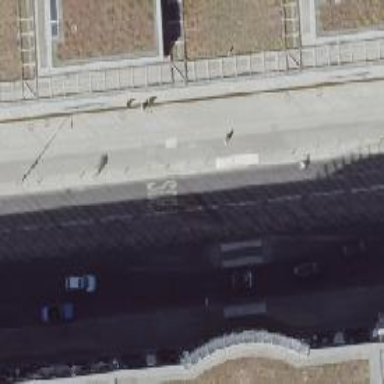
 and shared busway on the left with lane for parking."